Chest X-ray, PA view. Patient: 54 years old, sex F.
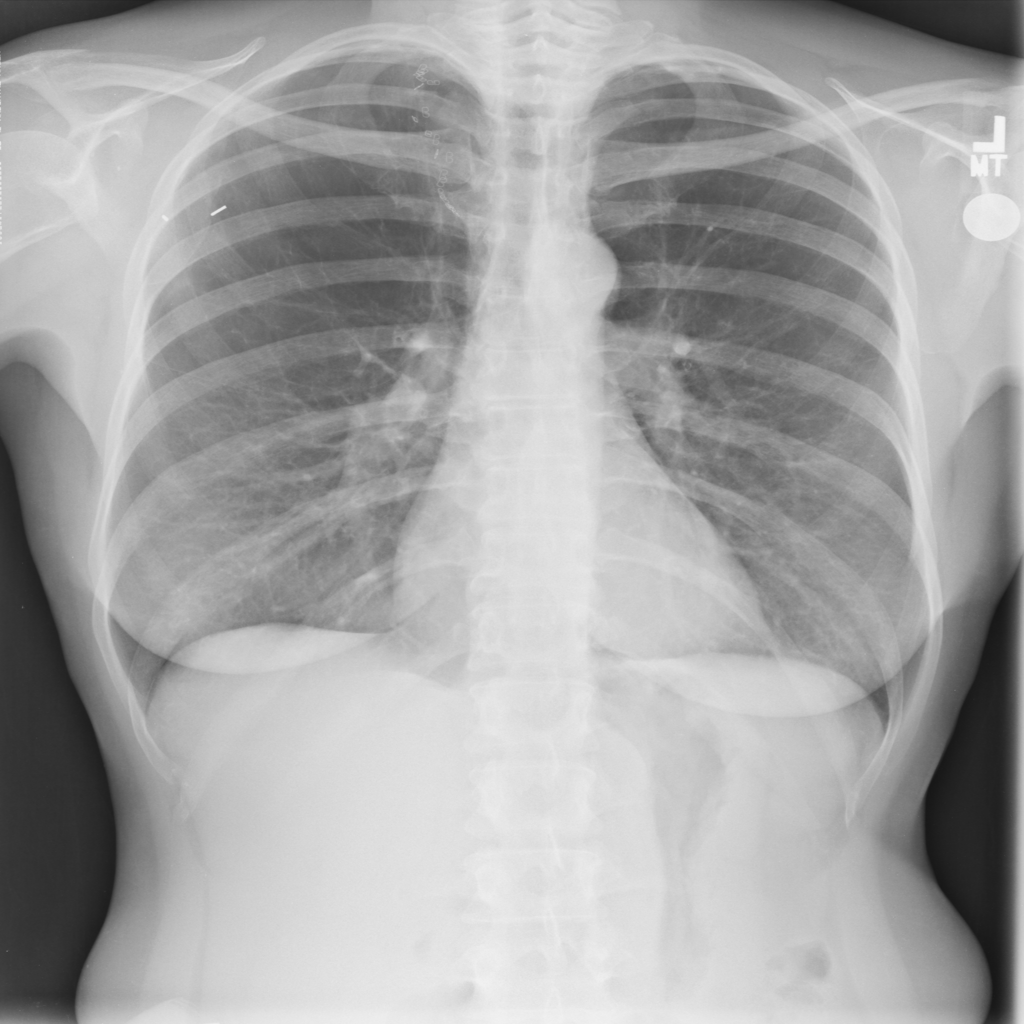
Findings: No Finding